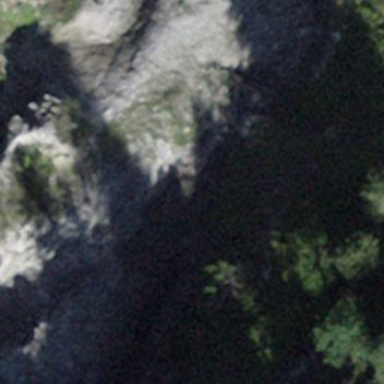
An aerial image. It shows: Landscape of bare rock.